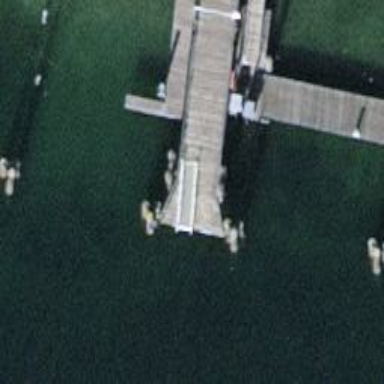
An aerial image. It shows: Platform for public transport ferry.